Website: bh-photo
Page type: stored-credit-cards
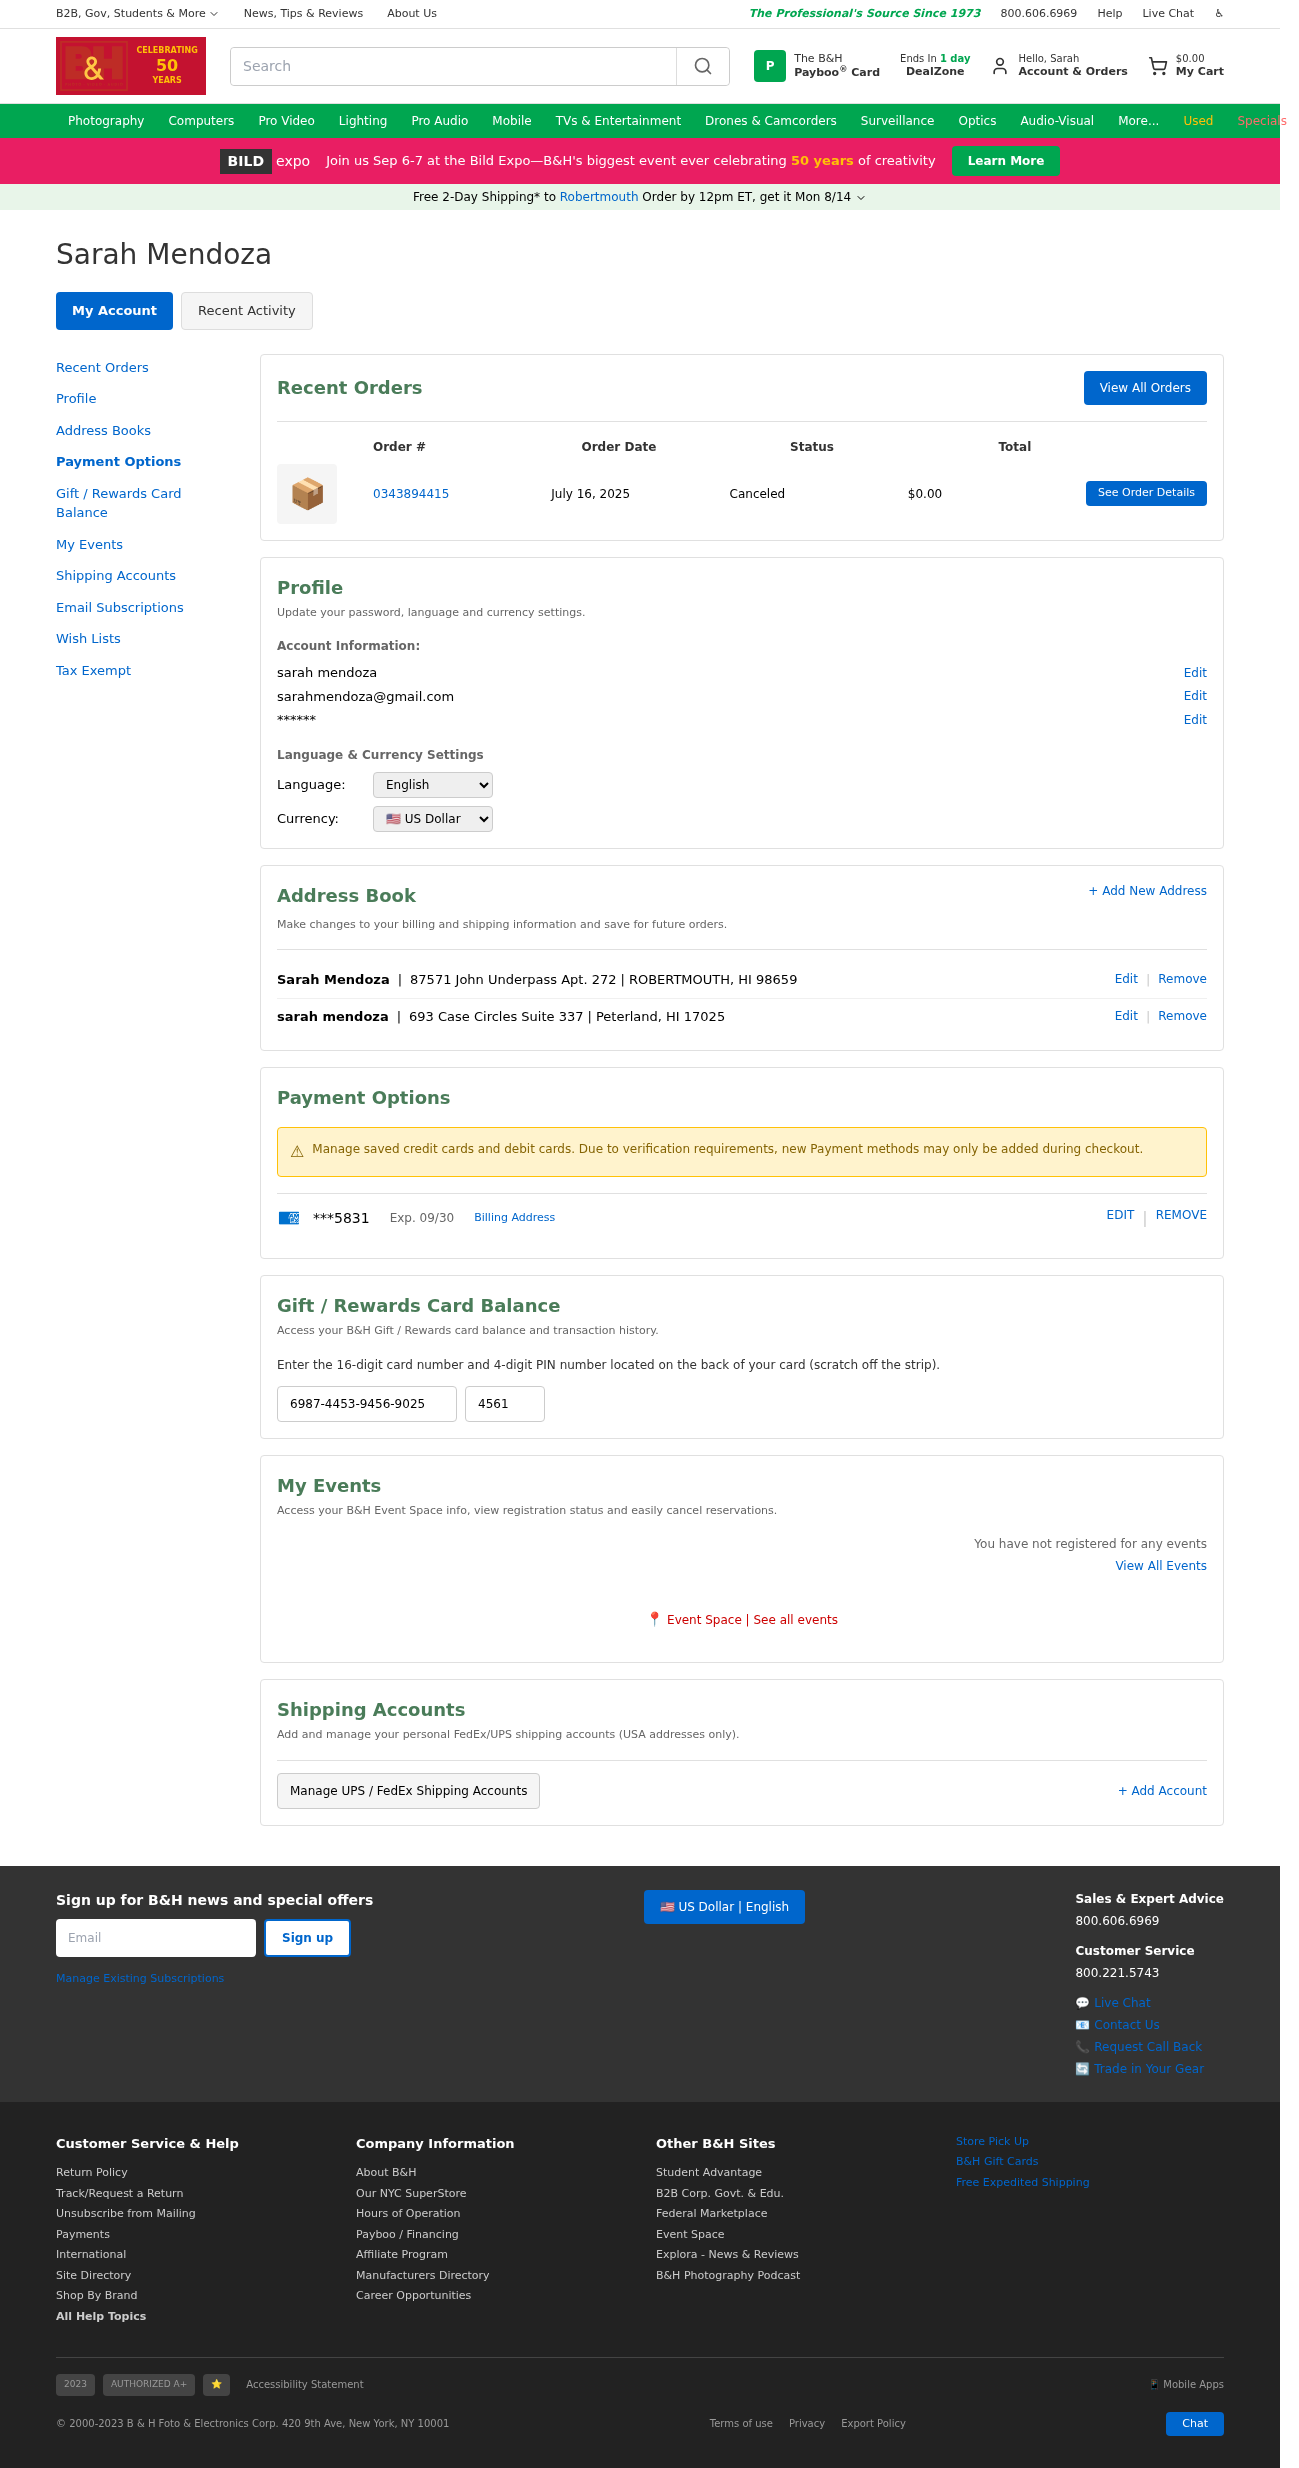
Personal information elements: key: PII_CARD_EXPIRY
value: Exp. 09/30
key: PII_CARD_LAST4
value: ***5831
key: PII_CITY
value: Robertmouth
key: PII_EMAIL
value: sarahmendoza@gmail.com
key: PII_FIRSTNAME
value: Sarah
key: PII_FULLNAME
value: sarah mendoza
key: PII_FULLNAME
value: Sarah Mendoza
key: PII_LOCATION1_CITY_STATE_ZIP
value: Peterland, HI 17025
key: PII_LOCATION1_STREET
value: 693 Case Circles Suite 337
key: PII_STREET
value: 87571 John Underpass Apt. 272
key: PII_CITY_STATE_ZIP
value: ROBERTMOUTH, HI 98659
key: PII_GIFT_CODE
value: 6987-4453-9456-9025
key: PII_GIFT_PIN
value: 4561
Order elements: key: ORDER_SUBTOTAL
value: $0.00
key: ORDER_ID
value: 0343894415
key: ORDER_DATE
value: July 16, 2025
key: ORDER_TOTAL
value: $0.00
Search elements: key: HEADER_SEARCH
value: Search